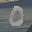
Label: 0